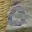
Label: 0